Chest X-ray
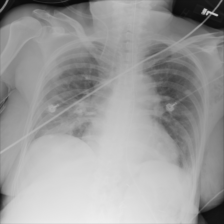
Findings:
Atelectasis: positive
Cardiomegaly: negative
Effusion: negative
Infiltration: positive
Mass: negative
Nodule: negative
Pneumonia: negative
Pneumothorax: negative
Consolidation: negative
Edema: negative
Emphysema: negative
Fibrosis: negative
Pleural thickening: negative
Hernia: negative